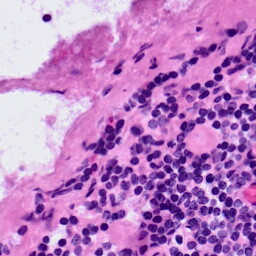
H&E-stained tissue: LymphNode